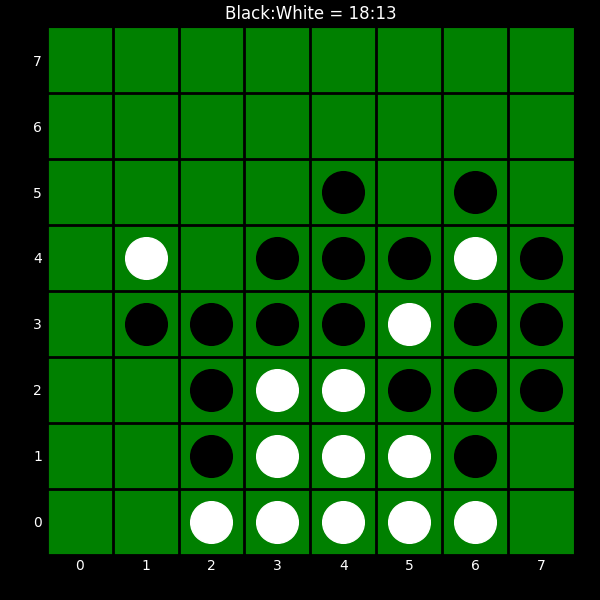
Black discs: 18
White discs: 13